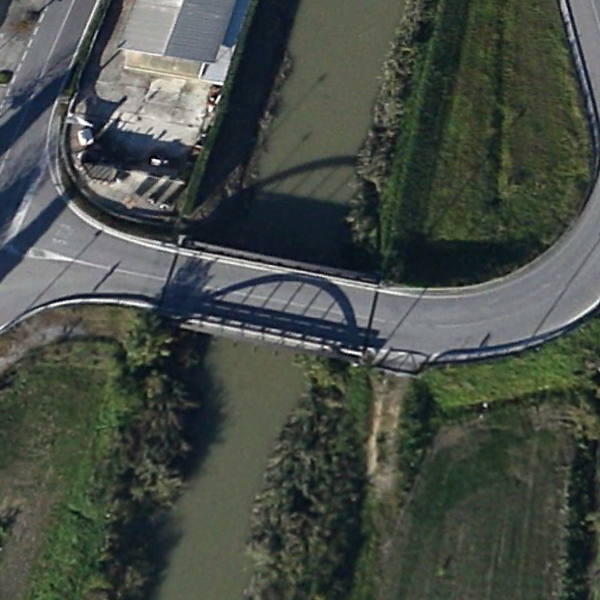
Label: Bridge